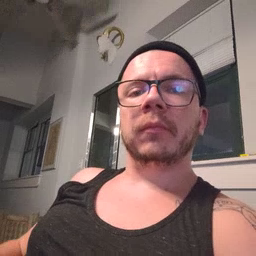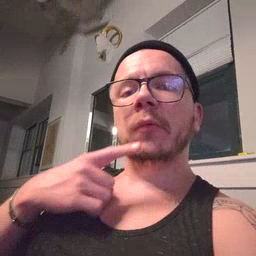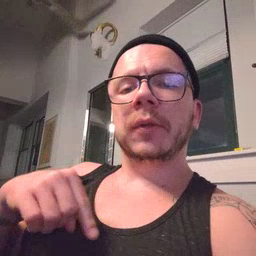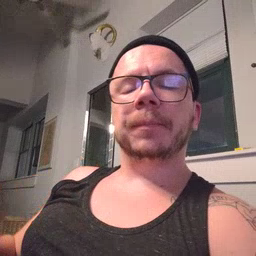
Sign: thirsty